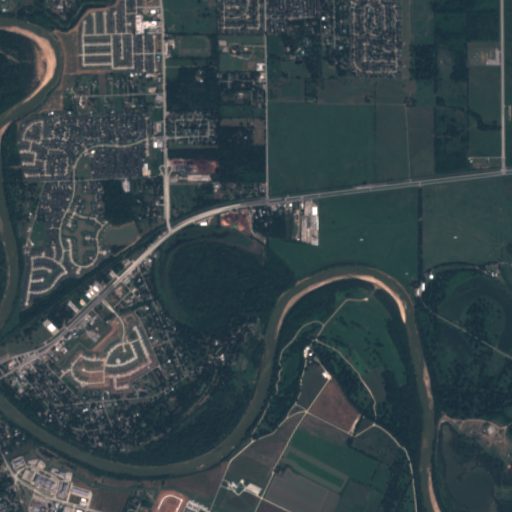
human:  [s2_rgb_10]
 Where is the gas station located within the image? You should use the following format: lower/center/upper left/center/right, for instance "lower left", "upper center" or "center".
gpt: The gas station is located in the lower left of the image.
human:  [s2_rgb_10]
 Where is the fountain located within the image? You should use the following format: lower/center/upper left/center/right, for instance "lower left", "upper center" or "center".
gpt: The fountain is located in the upper left of the image.
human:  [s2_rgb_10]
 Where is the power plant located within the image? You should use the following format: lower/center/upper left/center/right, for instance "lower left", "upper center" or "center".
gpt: There is no power plant in the image.